高三 · 度量几何学
如图, $P A$ 为 $\odot O$ 的切线, $A$ 为切点, 已知 $P A=4, O A=3$, 则 $\cos \angle A P O$ 的值为 ( )

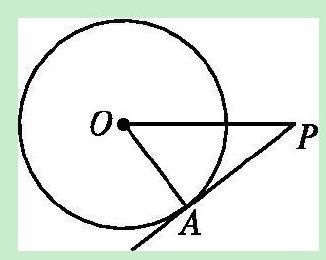
A. $\frac{3}{4}$
B. $\frac{3}{5}$
C. $\frac{4}{5}$
D. $\frac{4}{3}$
答案: C
解析: 解答: 由 $\mathrm{PA}$ 为 $\odot \mathrm{O}$ 的切线,知 $\mathrm{OA} \perp \mathrm{PA}$.

在 Rt $\triangle \mathrm{OAP}$ 中,

由勾股定理, 得 $\mathrm{OP}=\sqrt{\mathrm{OA}^{2}+\mathrm{AP}^{2}}=5$.

故 $\cos \angle \mathrm{APO}=\frac{\mathrm{PA}}{\mathrm{OP}}=\frac{4}{5}$.

分析: 本题主要考查了圆的切线的性质及判定定理, 解决问题的关键是根据圆的切线的性质及判定定理分析计算即可